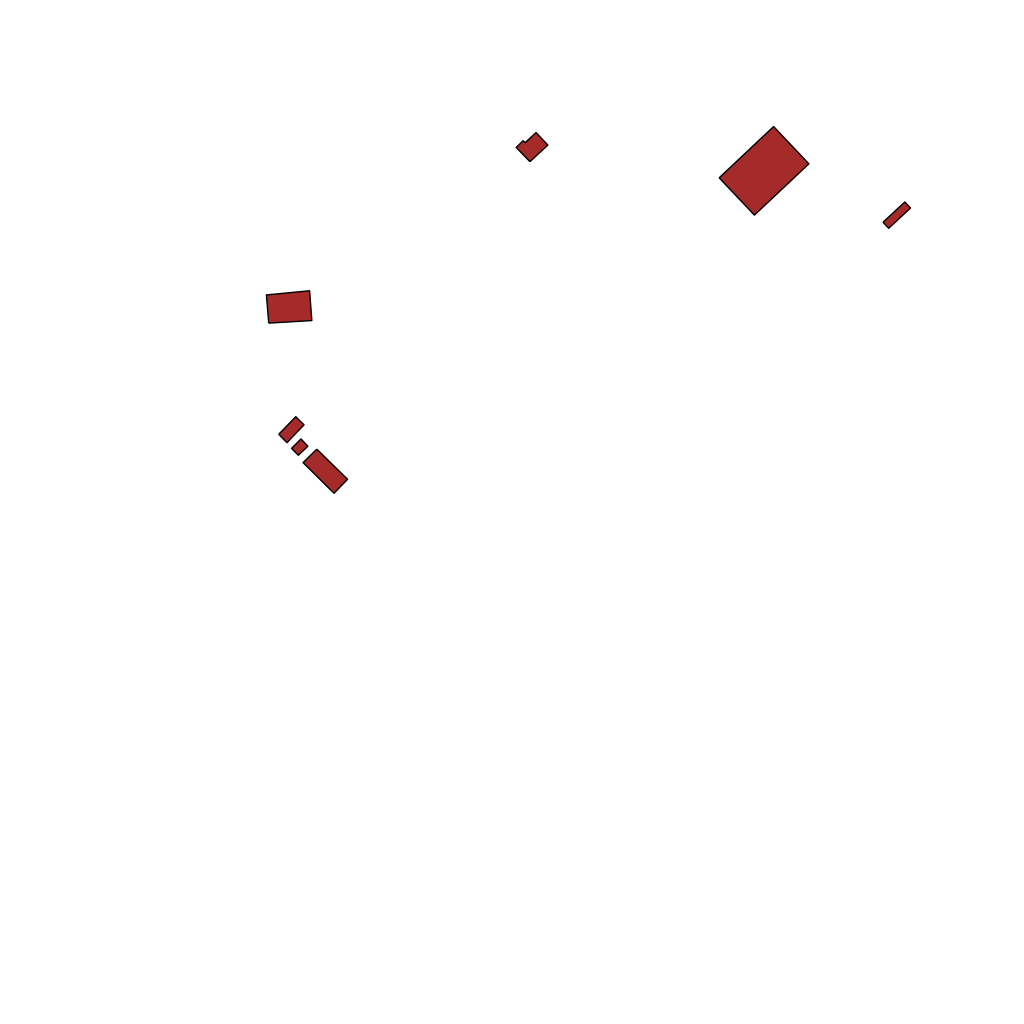
Tags: overhead vector_map, industrial, recreation, special, individual_rise, low_rise, density_1, Facility, 1.0 km²